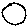
Label: moon